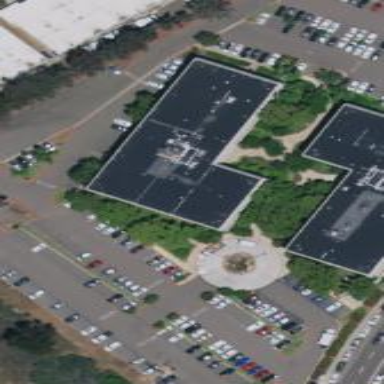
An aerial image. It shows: Office building.